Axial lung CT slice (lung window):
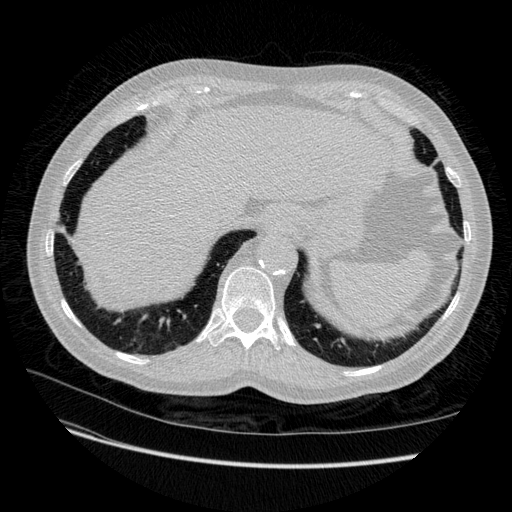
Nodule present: no